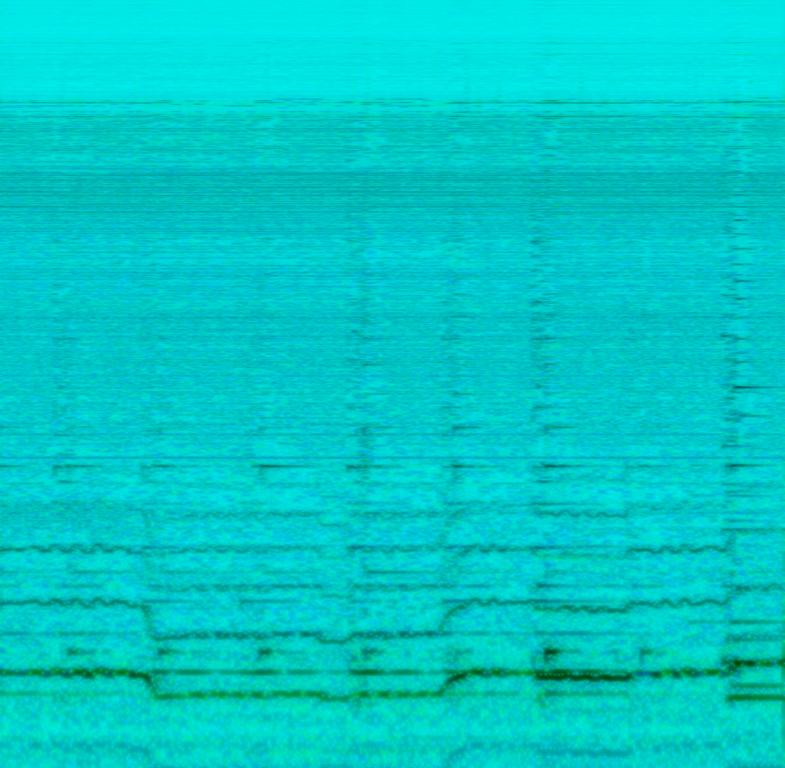
The low quality recording features a haunting female vocal singing over mellow rhythm guitar chord progression. The recording is extremely noisy, as it was probably recorded with an old phone.